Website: lowes
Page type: review-order
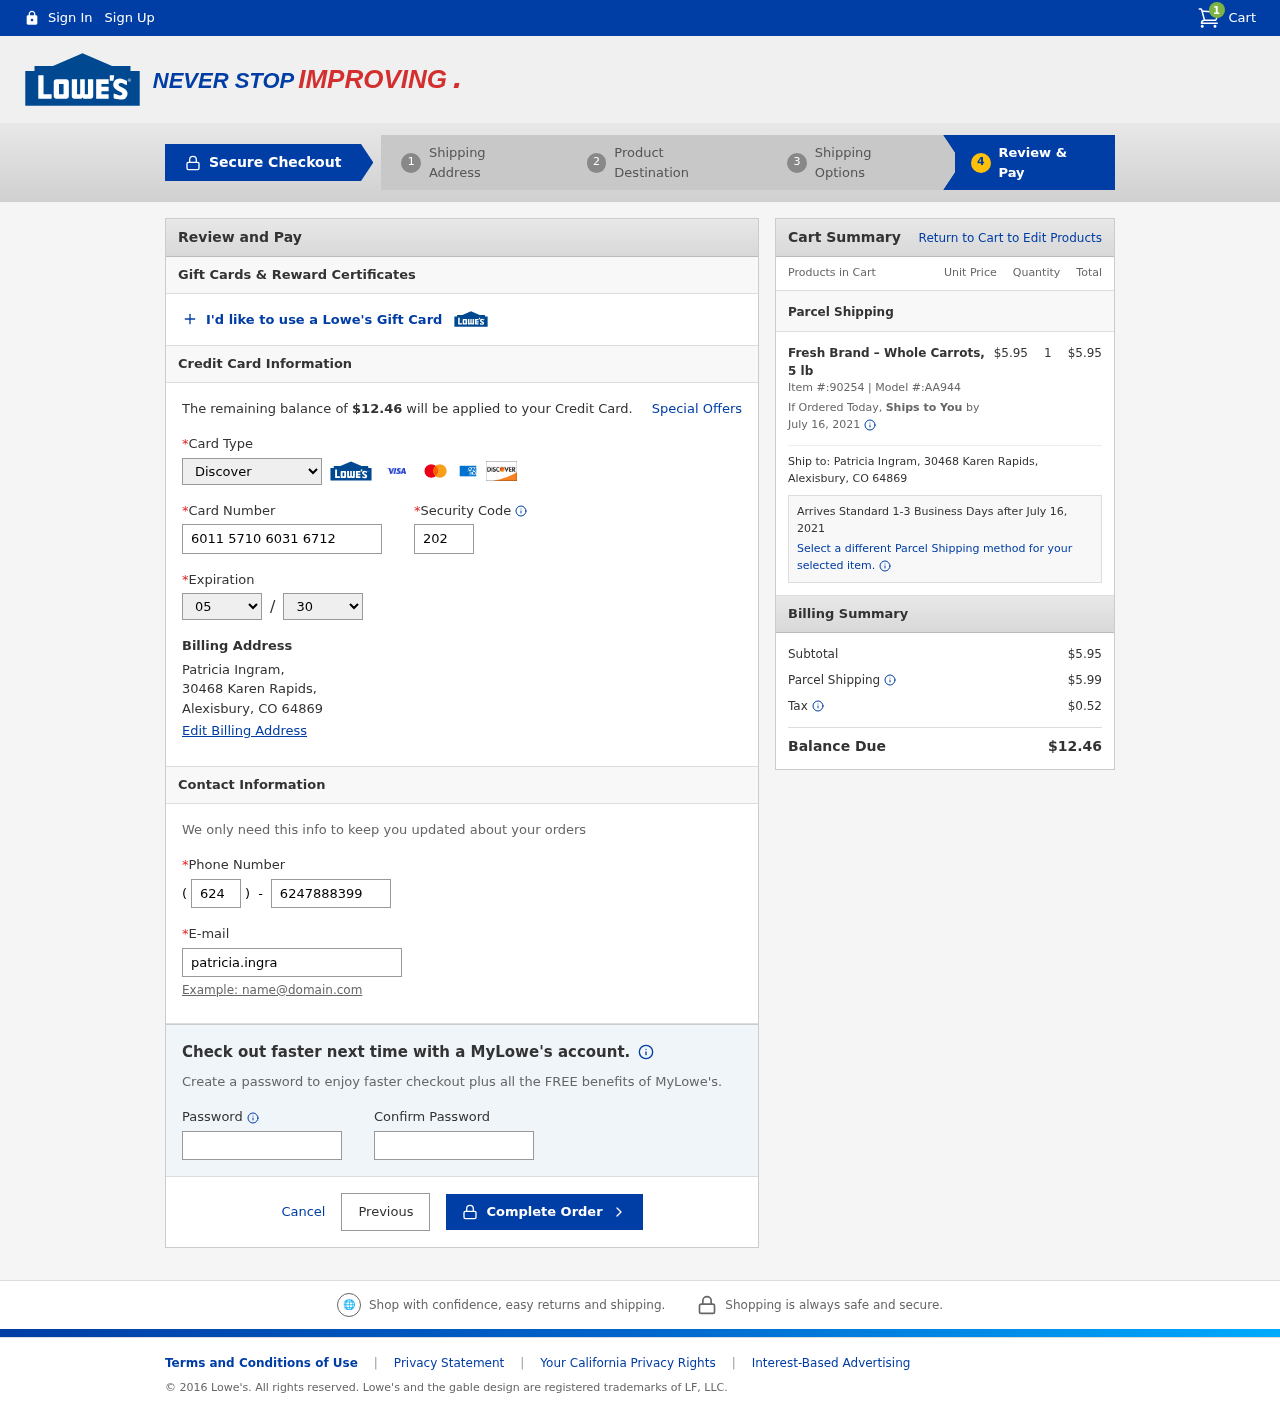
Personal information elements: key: PII_CARD_CVV
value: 202
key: PII_CARD_EXPIRY_MONTH
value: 05
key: PII_CARD_EXPIRY_YEAR
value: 30
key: PII_CARD_NUMBER
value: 6011 5710 6031 6712
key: PII_CARD_TYPE
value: Discover
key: PII_CITY
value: Alexisbury
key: PII_EMAIL
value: patricia.ingram@gmail.com
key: PII_FULLNAME
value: Patricia Ingram,
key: PII_PHONE
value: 6247888399
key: PII_PHONE_AREA
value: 624
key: PII_POSTCODE
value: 64869
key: PII_STATE_ABBR
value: CO
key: PII_STREET
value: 30468 Karen Rapids,
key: PII_FULLNAME2
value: Patricia Ingram
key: PII_STREET2
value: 30468 Karen Rapids
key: PII_CITY_STATE_ZIP2
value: Alexisbury, CO 64869
Product elements: key: PRODUCT1_NAME
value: Fresh Brand – Whole Carrots, 5 lb
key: PRODUCT1_PRICE
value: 5.95
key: PRODUCT1_QUANTITY
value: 1
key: PRODUCT1_ITEM_NUMBER
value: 90254
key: PRODUCT1_MODEL_NUMBER
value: AA944
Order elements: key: ORDER_NUM_ITEMS
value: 1
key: ORDER_TOTAL
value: $12.46
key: ORDER_SHIPPING_DATE
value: July 16, 2021
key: ORDER_SUBTOTAL
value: $5.95
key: ORDER_SHIPPING_DATE2
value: July 16, 2021
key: ORDER_SUBTOTAL2
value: $5.95
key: ORDER_SHIPPING_COST
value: $5.99
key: ORDER_TAX
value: $0.52